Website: bh-photo
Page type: store-pickup
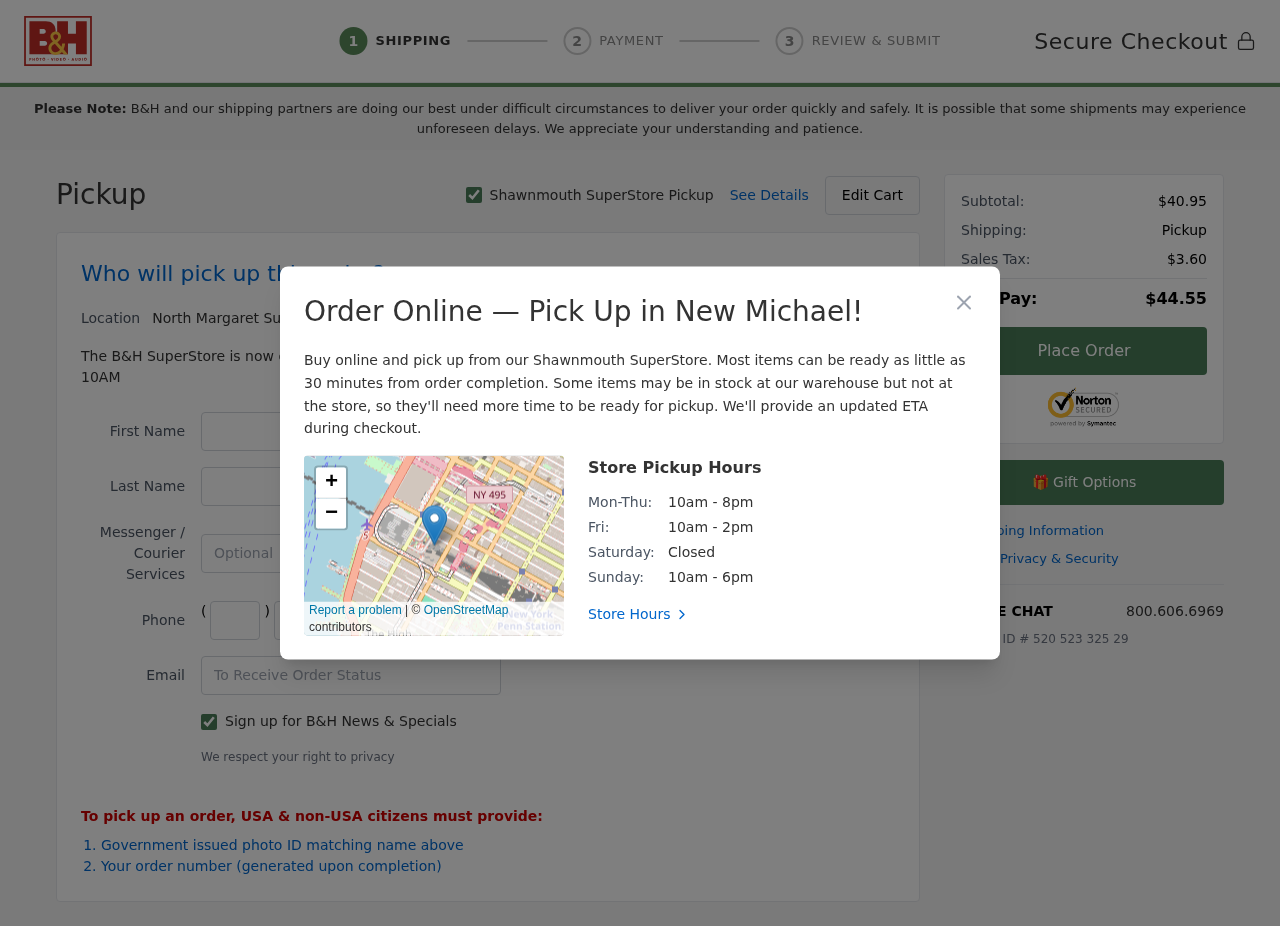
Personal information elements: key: PII_CITY
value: Shawnmouth
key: PII_CITY2
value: North Margaret
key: PII_CITY3
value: New Michael
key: PII_EMAIL
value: david.thomas@gmail.com
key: PII_FIRSTNAME
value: David
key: PII_LASTNAME
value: Thomas
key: PII_PHONE_AREA
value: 885
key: PII_PHONE_PREFIX
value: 985
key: PII_PHONE_SUFFIX
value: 6720
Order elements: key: ORDER_SUBTOTAL
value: $40.95
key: ORDER_TAX
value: $3.60
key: ORDER_TOTAL
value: $44.55
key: ORDER_ID
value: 520 523 325 29